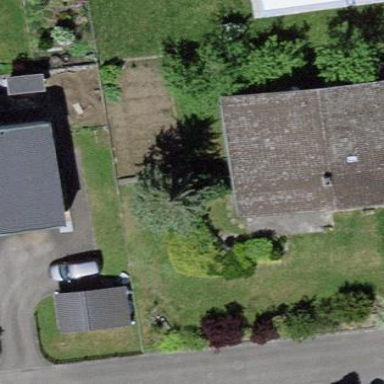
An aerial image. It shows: Detached building.